Field crop: maize
Growth stage: 2
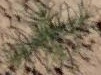
Species: salsola